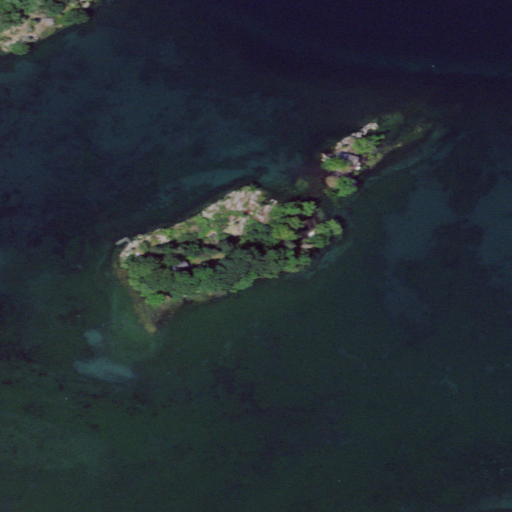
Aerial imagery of island in New York named Mead Island containing open water, herbaceous wetlands, grassland, pasture, and evergreen forest